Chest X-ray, AP view. Patient: 60 years old, sex M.
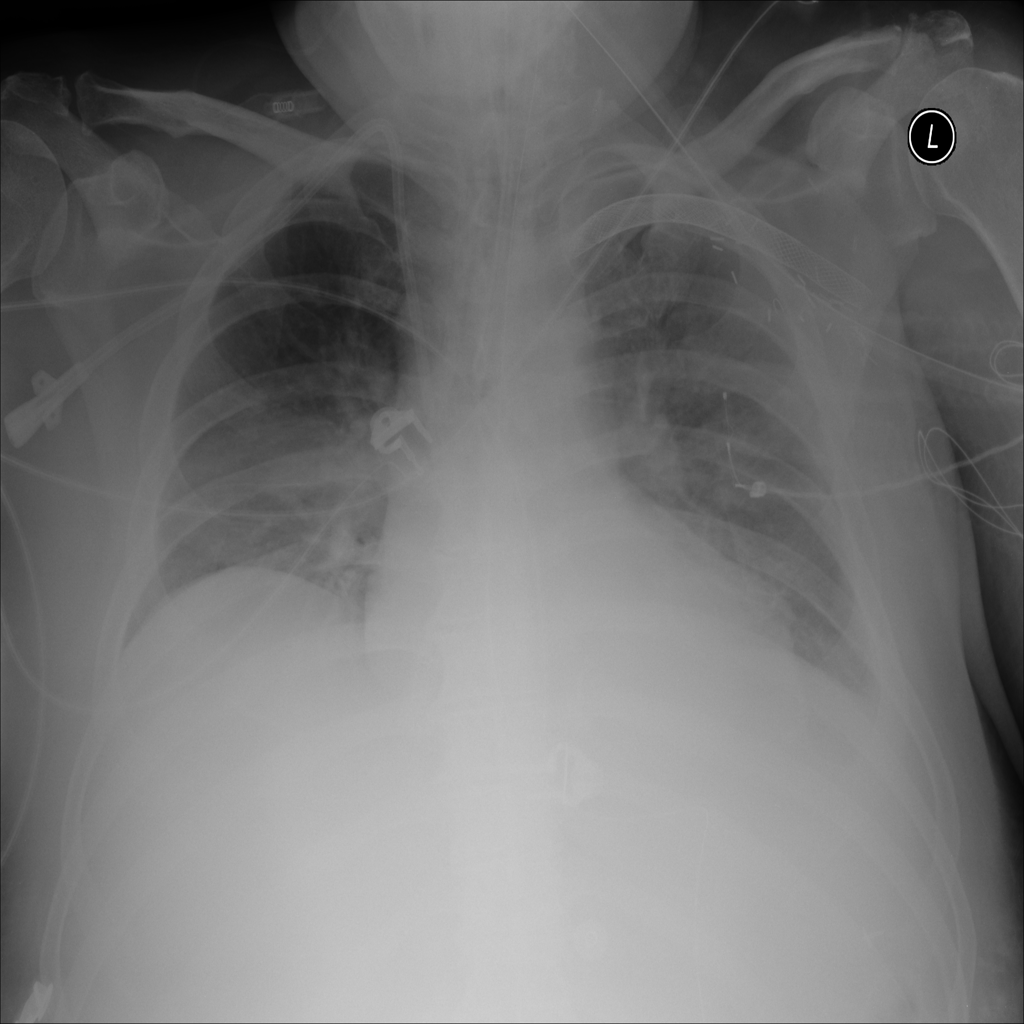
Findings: No Finding